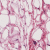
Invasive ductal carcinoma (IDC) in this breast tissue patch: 0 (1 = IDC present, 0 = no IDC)